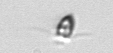
Label: Pyramimonas